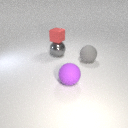
large gray rubber sphere to the right of large gray metal sphere